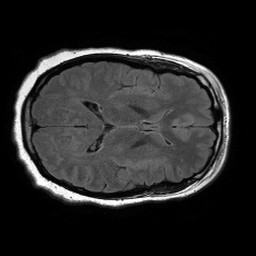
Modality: FLAIR
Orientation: axial
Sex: female
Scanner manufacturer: philips
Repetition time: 11 s
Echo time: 0.125 s